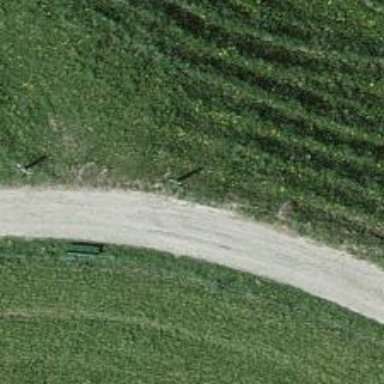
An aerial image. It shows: Concrete path.